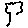
Label: tree